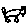
Label: cat